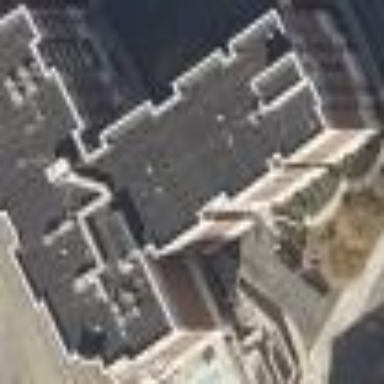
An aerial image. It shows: Hotel building.